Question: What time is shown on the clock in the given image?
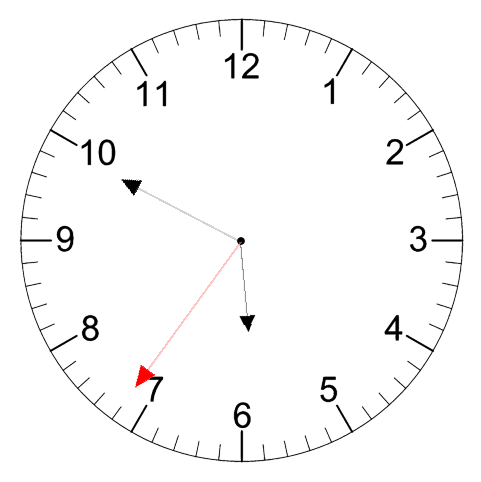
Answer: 05:49:36